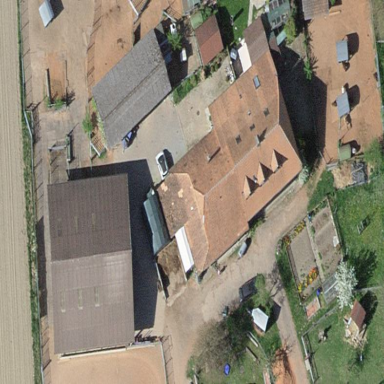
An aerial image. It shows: Farmyard area.